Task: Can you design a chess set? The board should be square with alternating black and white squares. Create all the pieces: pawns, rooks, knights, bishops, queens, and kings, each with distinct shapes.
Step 3751:
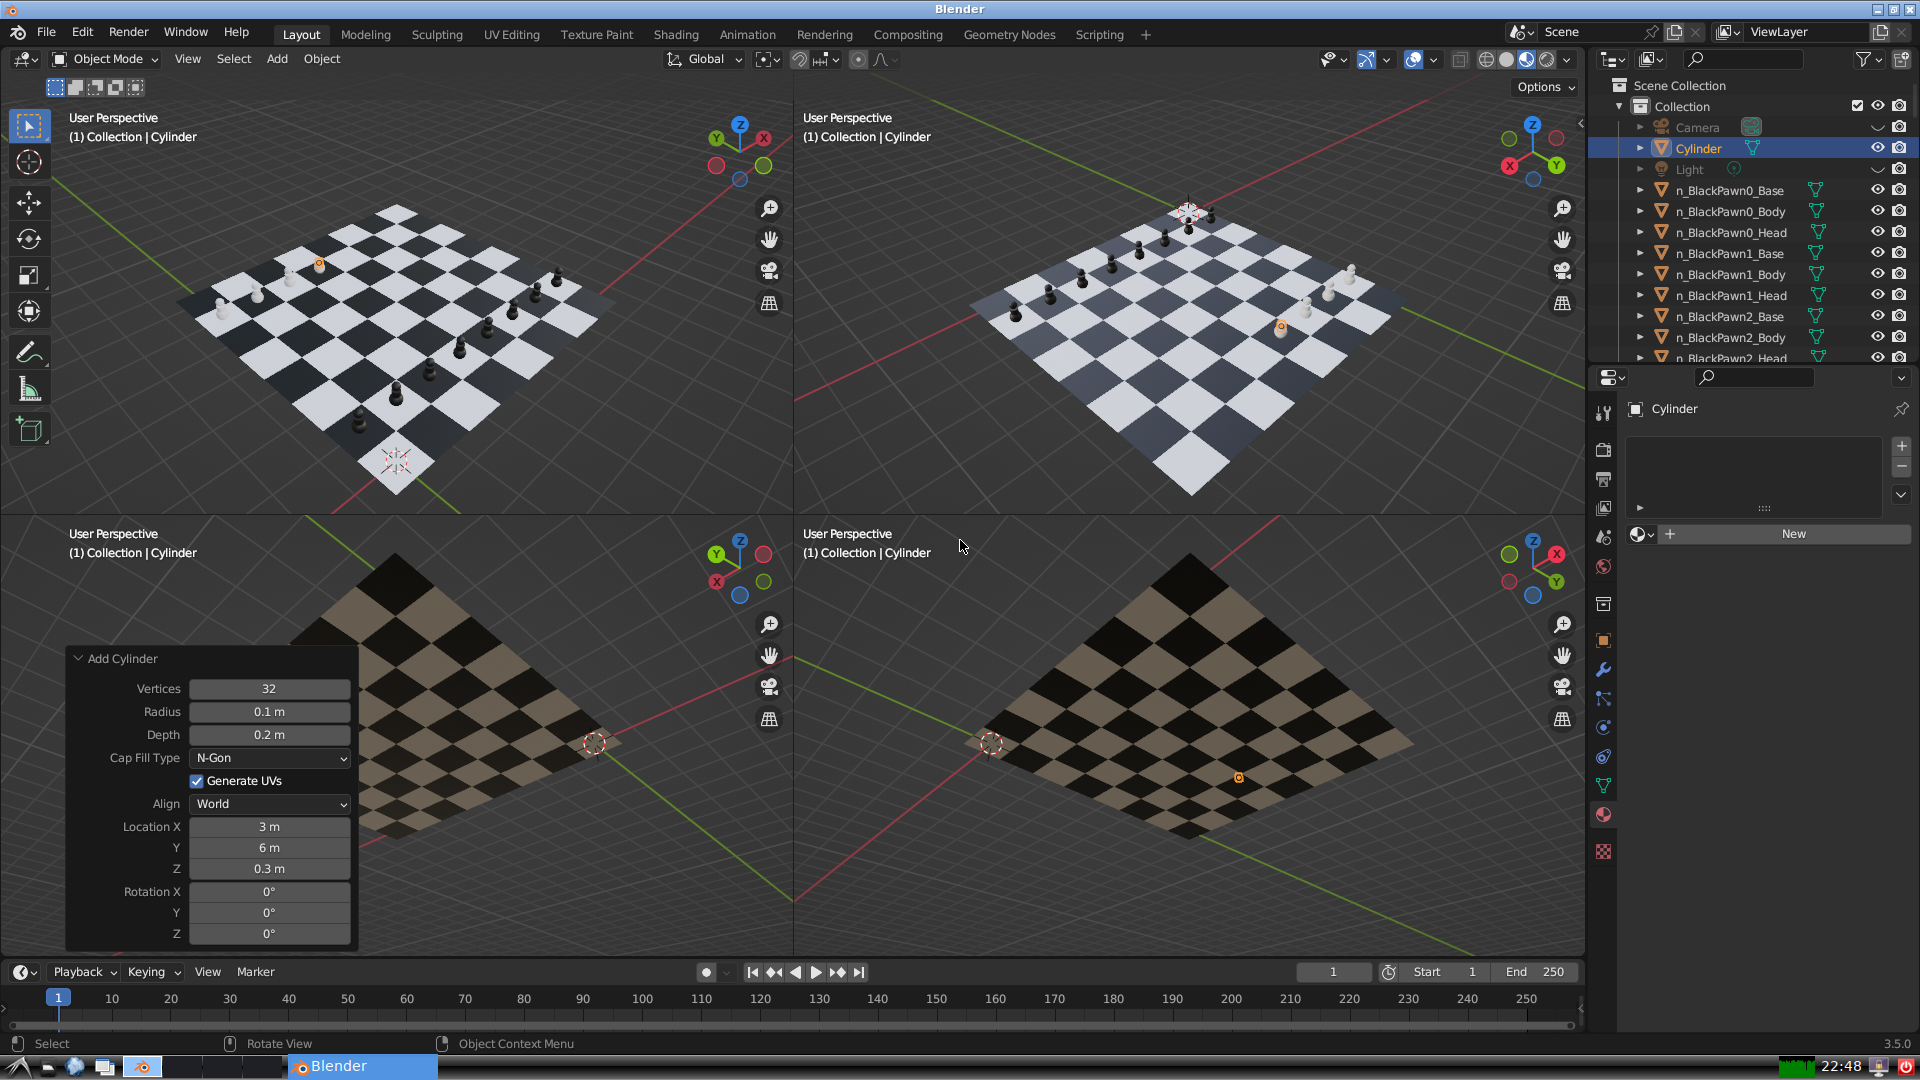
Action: {"key_press": ['Ctrl, Home']}